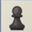
Piece: bP